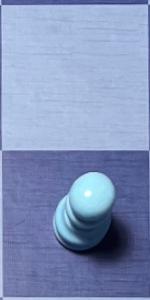
Label: Pawn_White